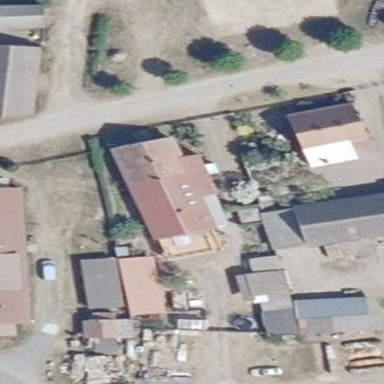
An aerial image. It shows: House with flat red roof.